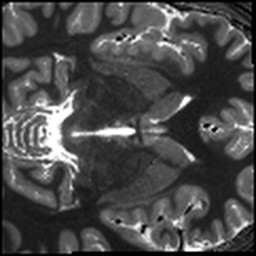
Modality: T1map
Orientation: axial
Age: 22
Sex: male